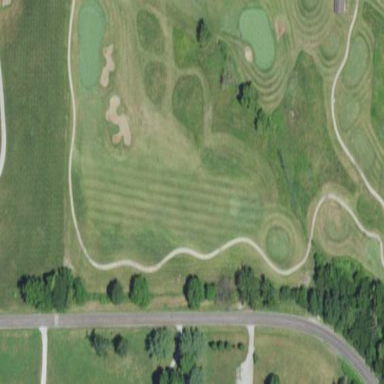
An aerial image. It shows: Grassy area designated as golf fairway.